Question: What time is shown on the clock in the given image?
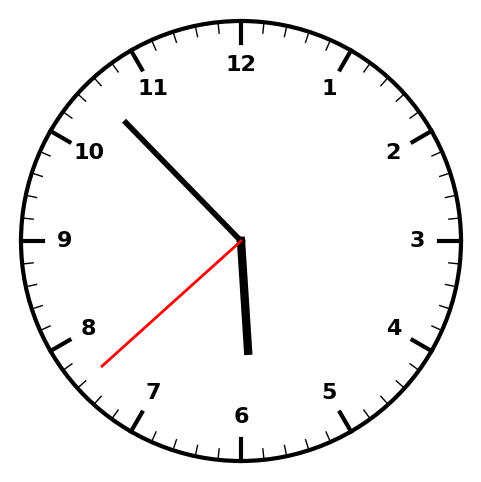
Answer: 05:52:38